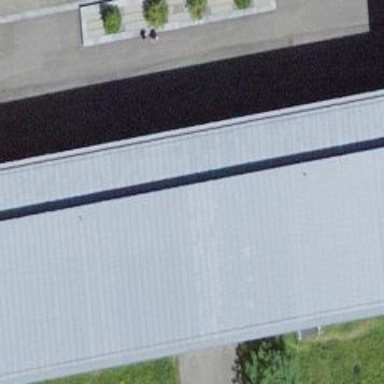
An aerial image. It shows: School building with flat roof.